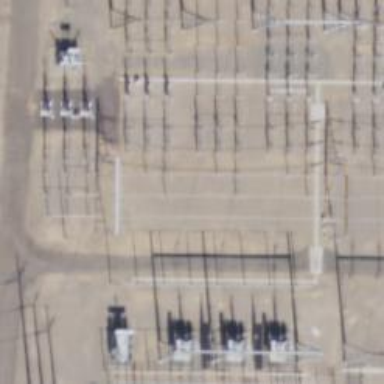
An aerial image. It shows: Switch used for power control.